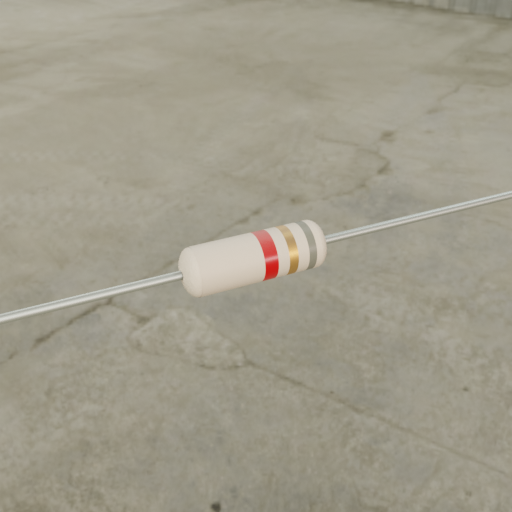
Resistor colour bands (in order): red, gold, gray